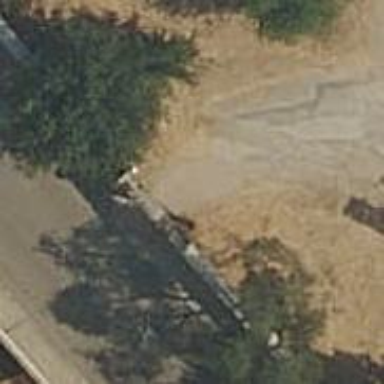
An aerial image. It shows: Entrance with barrier.